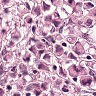
Metastatic tissue present: yes